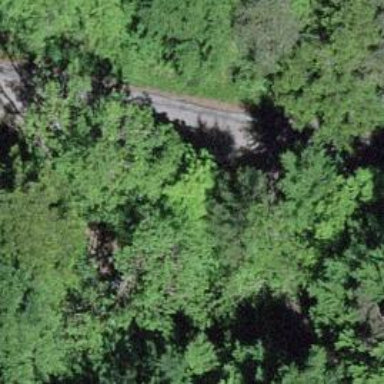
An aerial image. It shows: Unclassified road with asphalt surface. There are no sidewalks along the road.